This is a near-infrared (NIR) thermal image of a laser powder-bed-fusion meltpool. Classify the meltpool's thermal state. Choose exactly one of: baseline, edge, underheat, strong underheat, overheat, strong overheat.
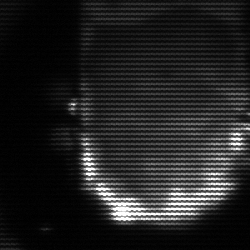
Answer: baseline